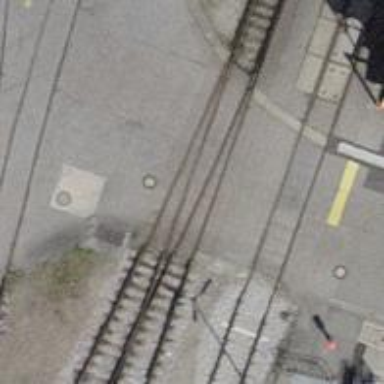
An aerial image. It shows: Railway switch.